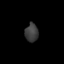
Tissue: skin
Cell type: Epithelial cells
Senescence score: 0.2374
Nuclear area (px): 239
Mean DAPI intensity: 60.054